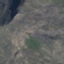
Land use / land cover class: HerbaceousVegetation